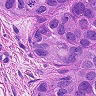
Metastatic tissue present: yes